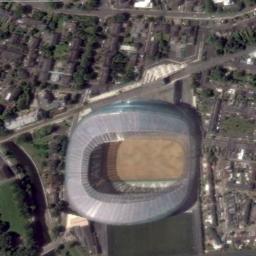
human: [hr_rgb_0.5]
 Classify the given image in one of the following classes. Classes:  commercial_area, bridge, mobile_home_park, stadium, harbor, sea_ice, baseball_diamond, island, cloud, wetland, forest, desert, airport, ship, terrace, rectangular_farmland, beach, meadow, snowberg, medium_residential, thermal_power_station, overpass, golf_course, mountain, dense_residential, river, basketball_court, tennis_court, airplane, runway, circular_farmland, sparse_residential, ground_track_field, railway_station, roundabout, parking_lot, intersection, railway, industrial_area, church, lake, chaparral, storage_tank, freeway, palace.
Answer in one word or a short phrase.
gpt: stadium